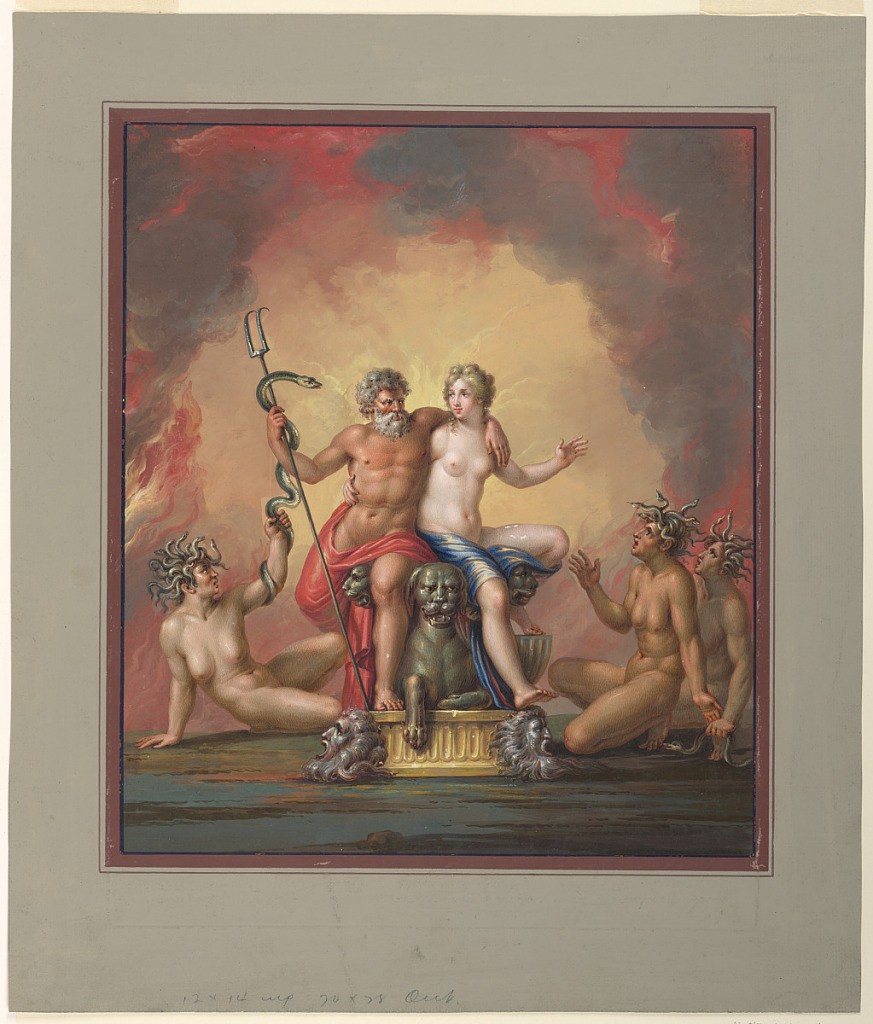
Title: Pluto and Prosperina
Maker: Michelangelo Maestri, Italian, d. 1812
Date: ca. 1802
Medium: Brush and tempera on heavy paper
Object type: Drawing
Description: Pluto, seated with Prosperina on a throne resembling the three-headed Cerberus, holds a triton in his right hand, his left over Prosperina's shoulder. Three Medusas kneel on the ground beside them. Possibly after decorations for the Apartments of Cardinal Bibbiens in the Vatican.